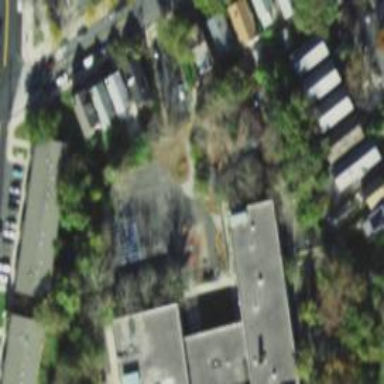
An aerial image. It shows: School.